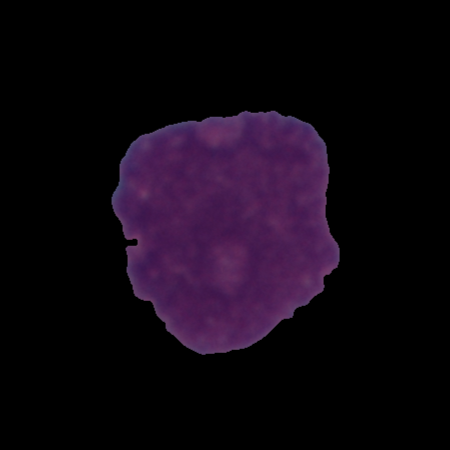
Label: cancer